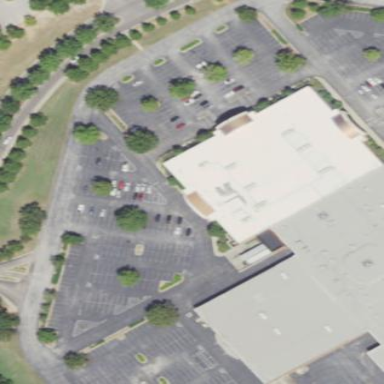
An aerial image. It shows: Department store building.